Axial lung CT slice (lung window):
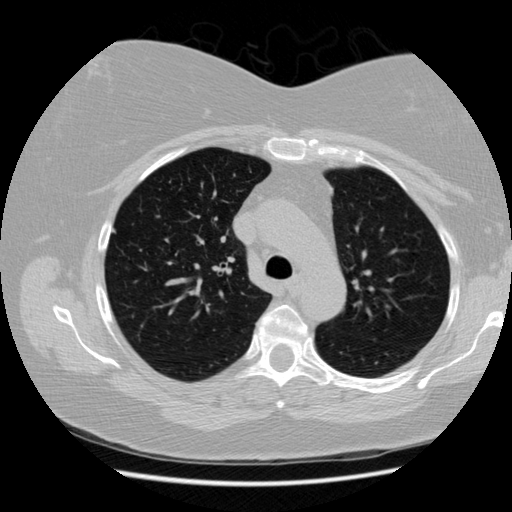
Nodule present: no